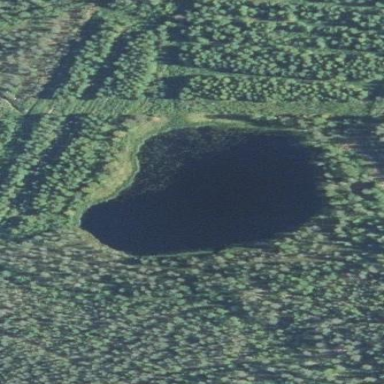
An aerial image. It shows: Serene pond surrounded by nature.